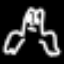
Label: frog